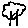
Label: tree